Interaction volume radius: 10 \u00c5
Interaction volume height: 30 \u00c5
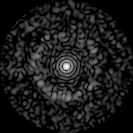
Disorder parameter: 0.8386